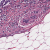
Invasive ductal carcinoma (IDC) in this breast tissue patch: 1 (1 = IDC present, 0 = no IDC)